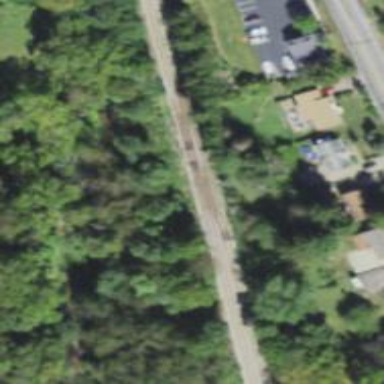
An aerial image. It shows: Light rail railway with electrified contact line.